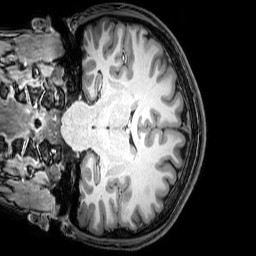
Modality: T1w
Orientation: coronal
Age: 19
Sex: male
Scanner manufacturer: philips
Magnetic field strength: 3 T
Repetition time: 0.008113 s
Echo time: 0.003709 s